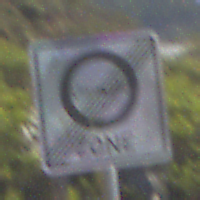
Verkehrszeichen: EndeUmweltzone
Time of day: MorningAfternoon
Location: Outdoor (RoadRail)
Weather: PartlyCloudy
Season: NotSpecified
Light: Natural